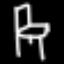
Label: chair